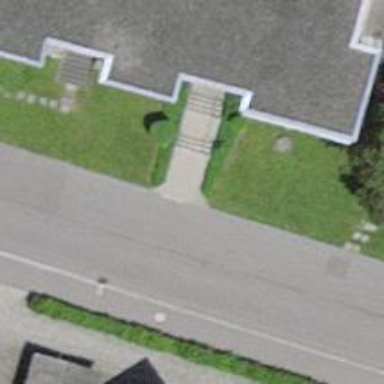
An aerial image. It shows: Road with steps.